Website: home-depot
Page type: customer-info-address
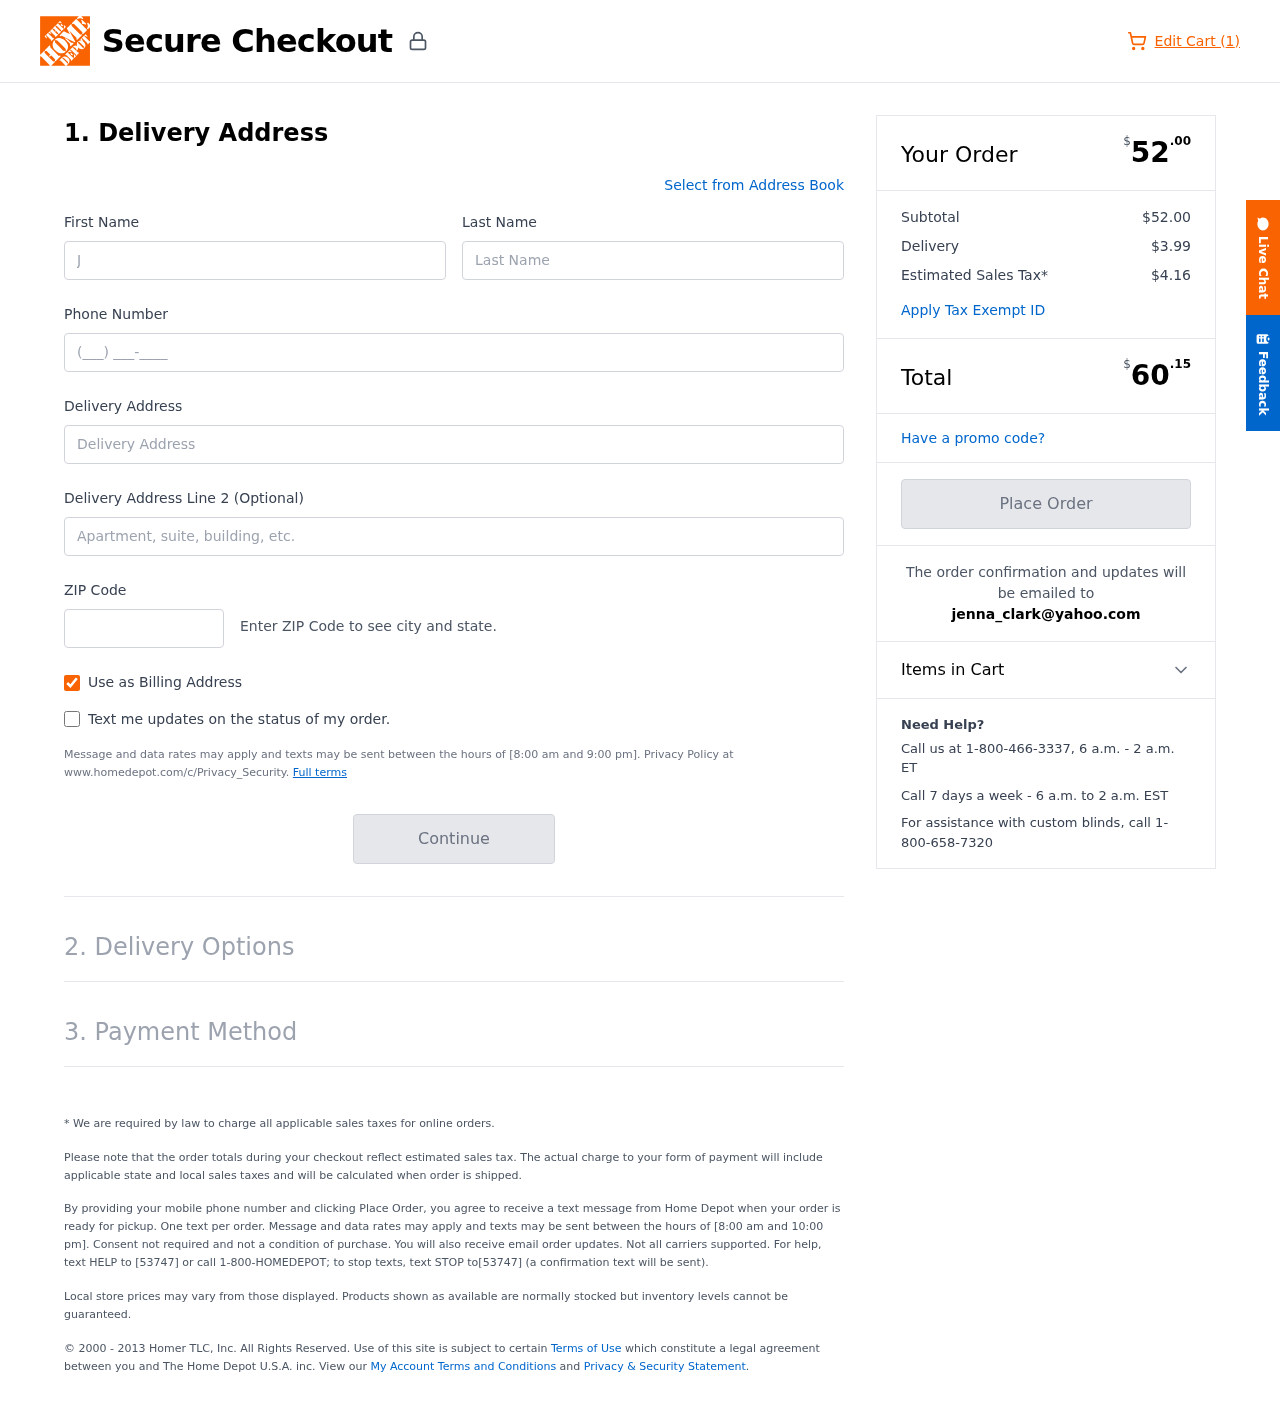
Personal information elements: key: PII_EMAIL
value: jenna_clark@yahoo.com
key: PII_FIRSTNAME
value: Jenna
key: PII_LASTNAME
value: Clark
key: PII_PHONE
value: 6903769780
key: PII_POSTCODE
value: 42909
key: PII_STREET
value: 392 Joshua Loaf Suite 984
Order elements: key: ORDER_NUM_ITEMS
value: Edit Cart (1)
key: ORDER_SUBTOTAL_HEADER
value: $52.00
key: ORDER_SUBTOTAL
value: $52.00
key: ORDER_SHIPPING_COST
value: $3.99
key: ORDER_TAX
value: $4.16
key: ORDER_TOTAL2
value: $60.15